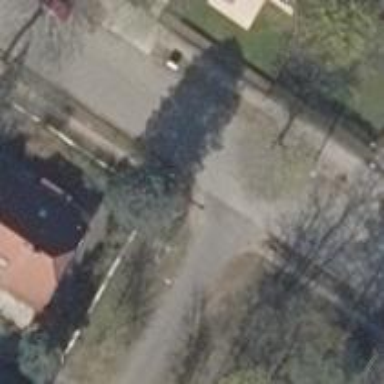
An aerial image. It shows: Unmarked crossing on the road.